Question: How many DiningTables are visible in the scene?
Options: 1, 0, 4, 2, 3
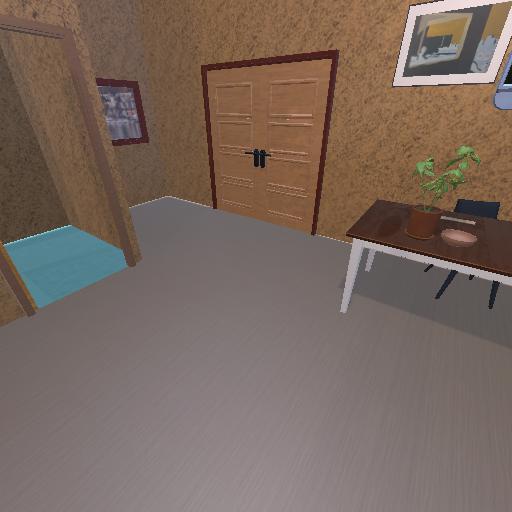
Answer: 1